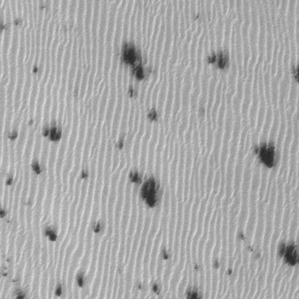
Label: frost